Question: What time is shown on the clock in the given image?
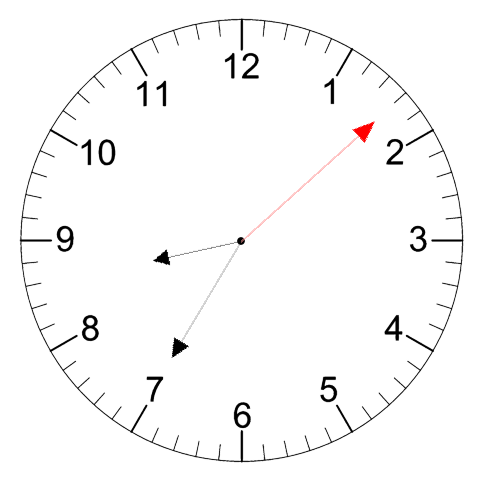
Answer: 08:35:08